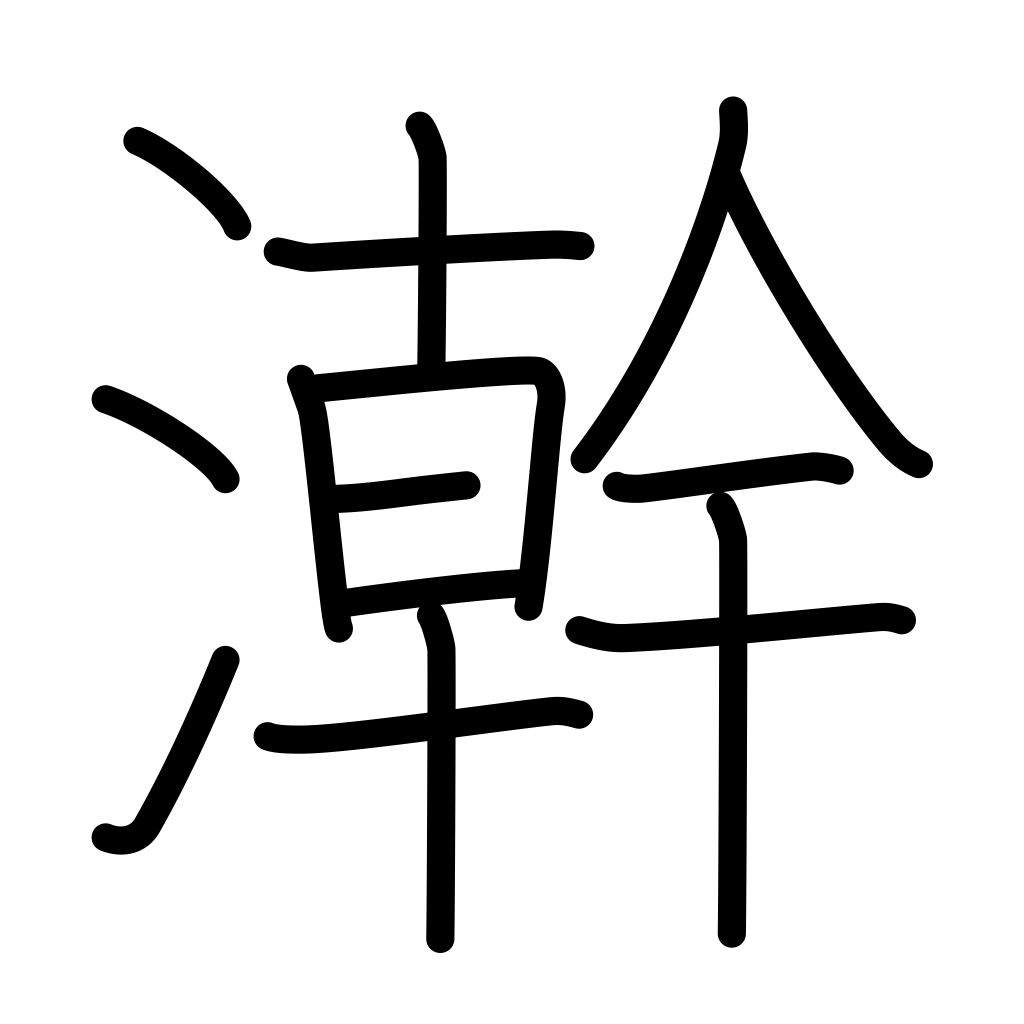
Meaning: wash